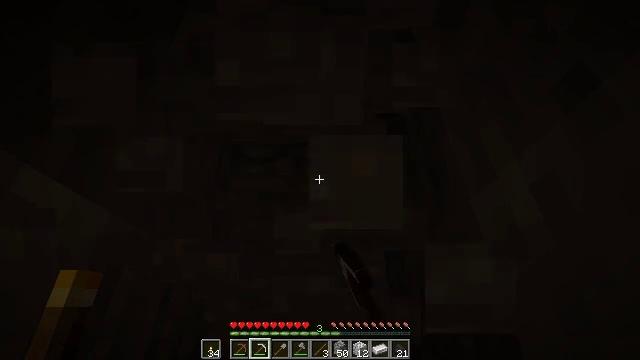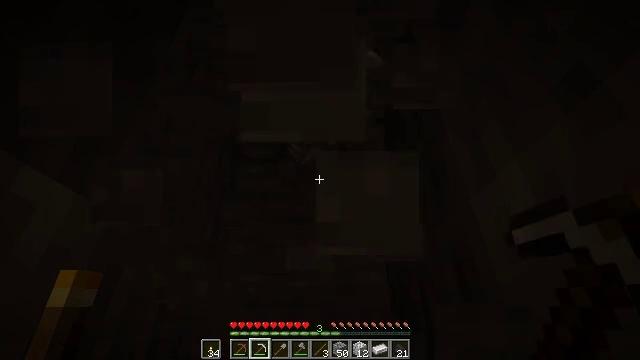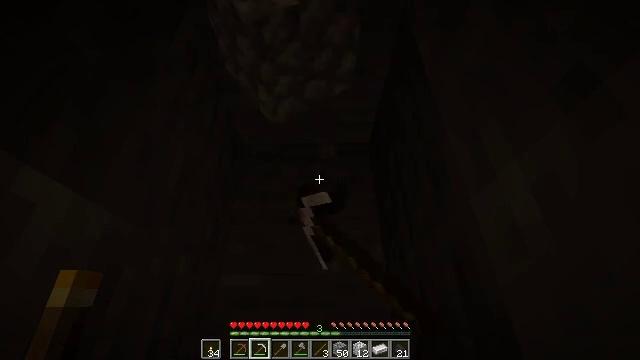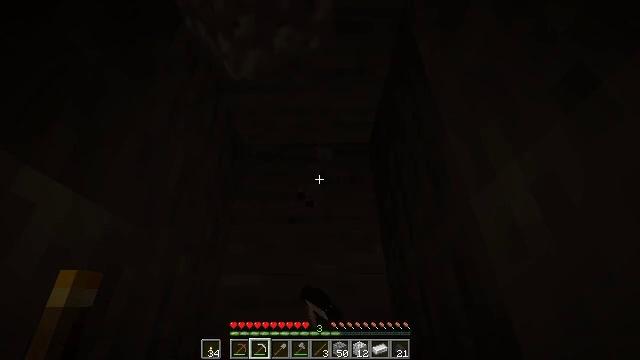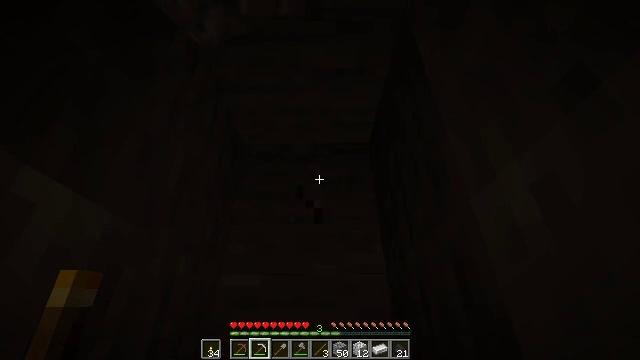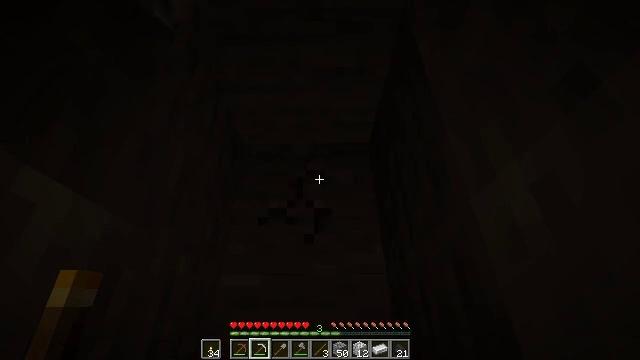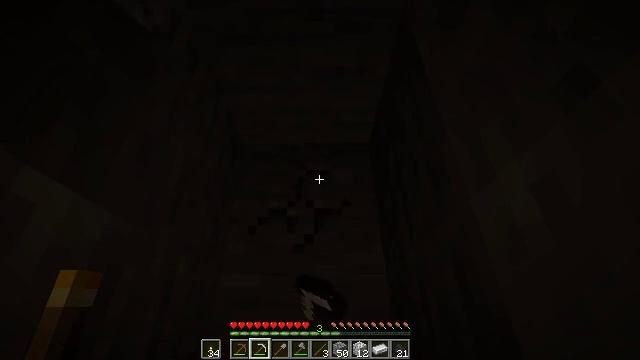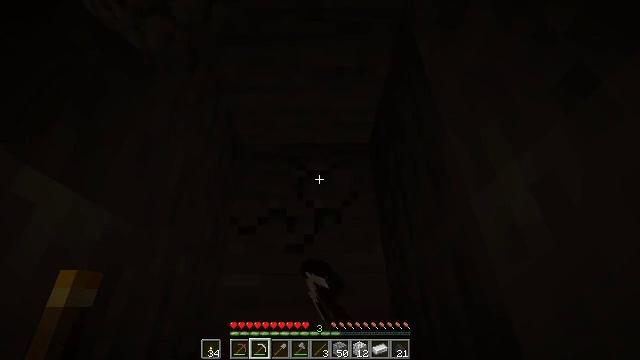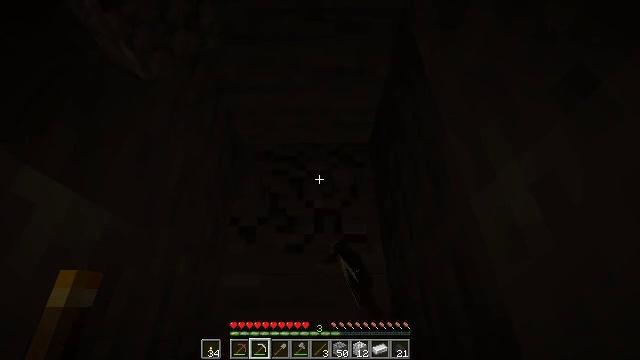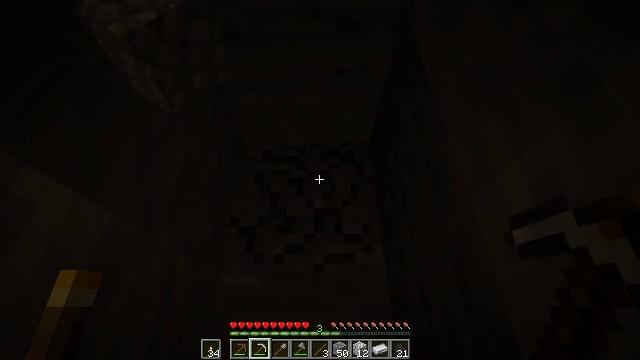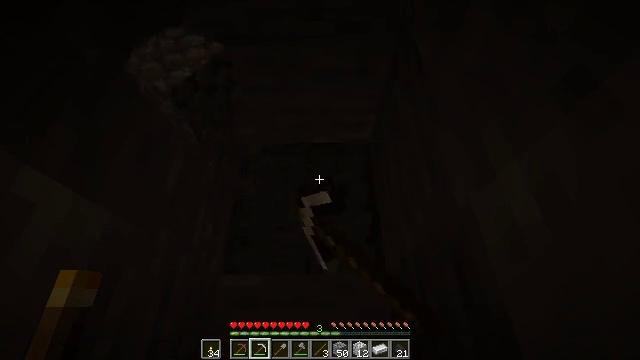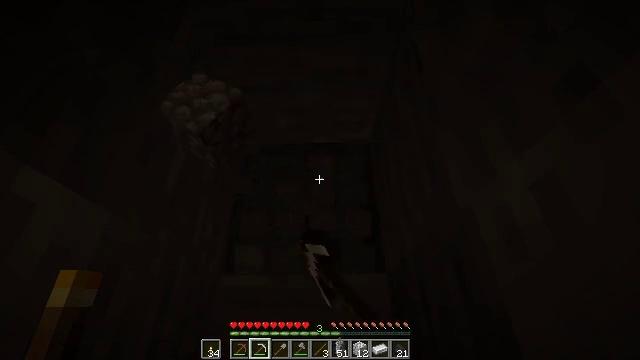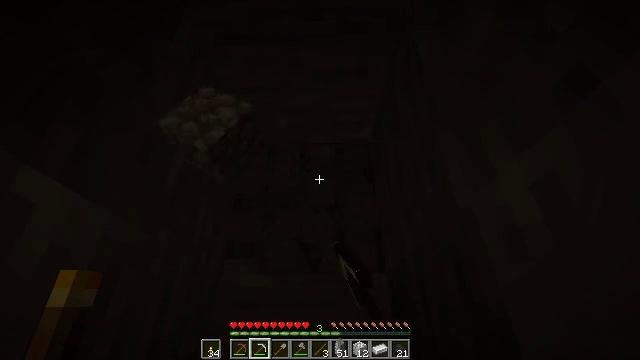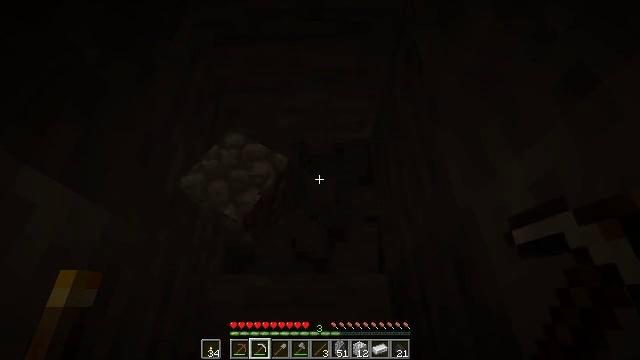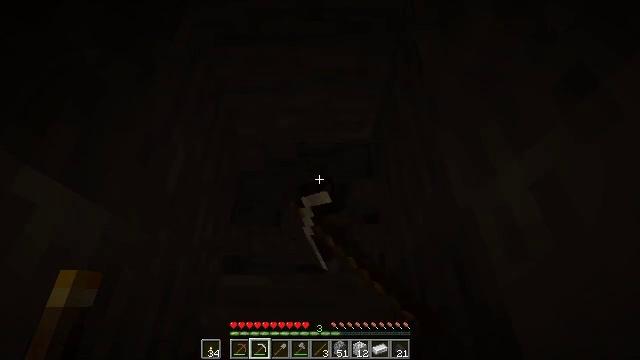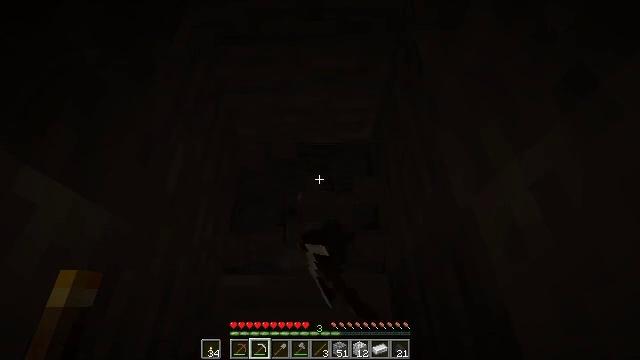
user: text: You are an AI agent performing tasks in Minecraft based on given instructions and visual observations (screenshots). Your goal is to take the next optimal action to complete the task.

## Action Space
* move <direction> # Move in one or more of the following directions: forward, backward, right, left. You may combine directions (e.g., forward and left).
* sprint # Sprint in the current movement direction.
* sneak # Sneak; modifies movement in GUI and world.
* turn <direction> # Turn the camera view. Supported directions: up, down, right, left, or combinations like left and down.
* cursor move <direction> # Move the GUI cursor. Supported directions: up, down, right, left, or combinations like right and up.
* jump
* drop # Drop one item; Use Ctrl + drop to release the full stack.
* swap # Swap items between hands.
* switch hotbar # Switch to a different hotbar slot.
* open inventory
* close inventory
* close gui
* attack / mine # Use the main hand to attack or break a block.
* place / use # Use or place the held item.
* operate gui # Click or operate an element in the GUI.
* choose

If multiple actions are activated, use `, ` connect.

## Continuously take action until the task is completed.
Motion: motion action
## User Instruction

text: Gather stone by using a pickaxe.
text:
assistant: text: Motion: attack / mine
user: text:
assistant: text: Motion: attack / mine
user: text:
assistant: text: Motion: attack / mine
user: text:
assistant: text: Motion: attack / mine
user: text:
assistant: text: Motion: attack / mine
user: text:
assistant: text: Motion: attack / mine
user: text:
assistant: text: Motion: attack / mine
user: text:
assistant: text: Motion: attack / mine
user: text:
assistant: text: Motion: attack / mine
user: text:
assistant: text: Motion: attack / mine
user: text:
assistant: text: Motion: attack / mine
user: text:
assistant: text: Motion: attack / mine
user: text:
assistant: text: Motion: attack / mine
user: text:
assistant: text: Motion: attack / mine
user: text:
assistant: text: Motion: attack / mine
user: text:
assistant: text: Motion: attack / mine
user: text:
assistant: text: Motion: turn up, attack / mine
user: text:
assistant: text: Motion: turn left and up
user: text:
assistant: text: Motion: turn left and up
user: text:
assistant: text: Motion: turn left and up
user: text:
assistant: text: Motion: turn left and up
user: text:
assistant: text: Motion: turn left and up
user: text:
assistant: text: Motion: turn up
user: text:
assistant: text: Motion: no_op
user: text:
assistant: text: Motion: no_op
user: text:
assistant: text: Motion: no_op
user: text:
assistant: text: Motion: no_op
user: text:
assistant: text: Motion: no_op
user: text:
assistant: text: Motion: no_op
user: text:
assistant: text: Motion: no_op